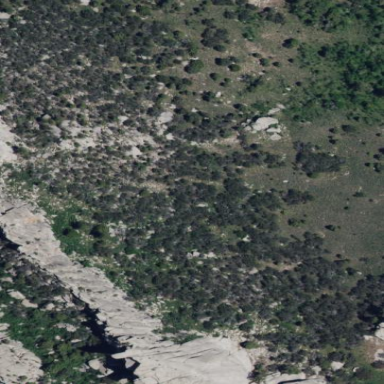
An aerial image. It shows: Landscape dominated by bare rock.